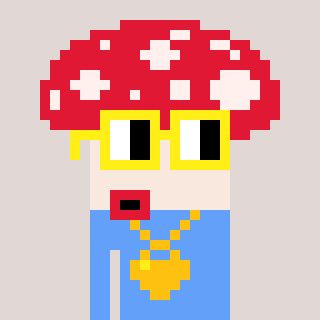
a pixel art character with square yellow glasses, a mushroom-shaped head and a blue-colored body on a warm background